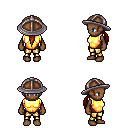
a pixel art fantasy rpg character, female body template, human, dark skin, gold chest armor, gold greaves, brunette ponytail hairstyle, chain helm, four views (front, back, left, right), 2x2 character sprite sheet, small pixel art, hard edges, no anti-aliasing